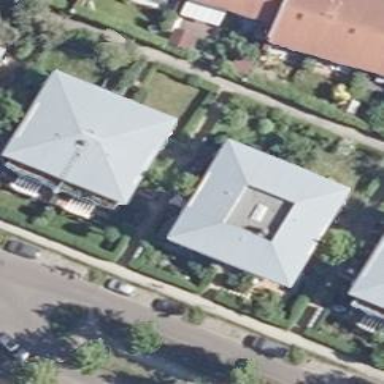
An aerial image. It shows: Quadruple saltbox roof shape on apartment building.